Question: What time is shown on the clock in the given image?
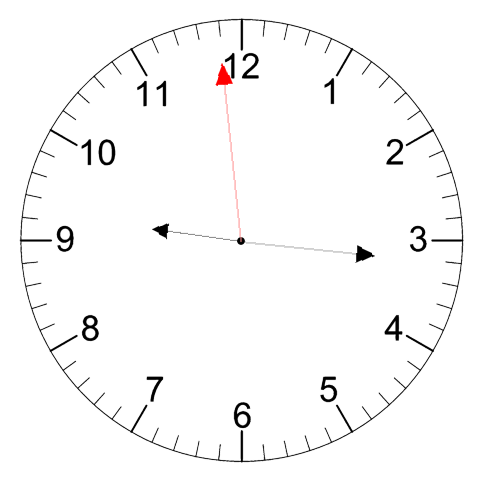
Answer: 09:15:59